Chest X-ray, AP view. Patient: 43 years old, sex M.
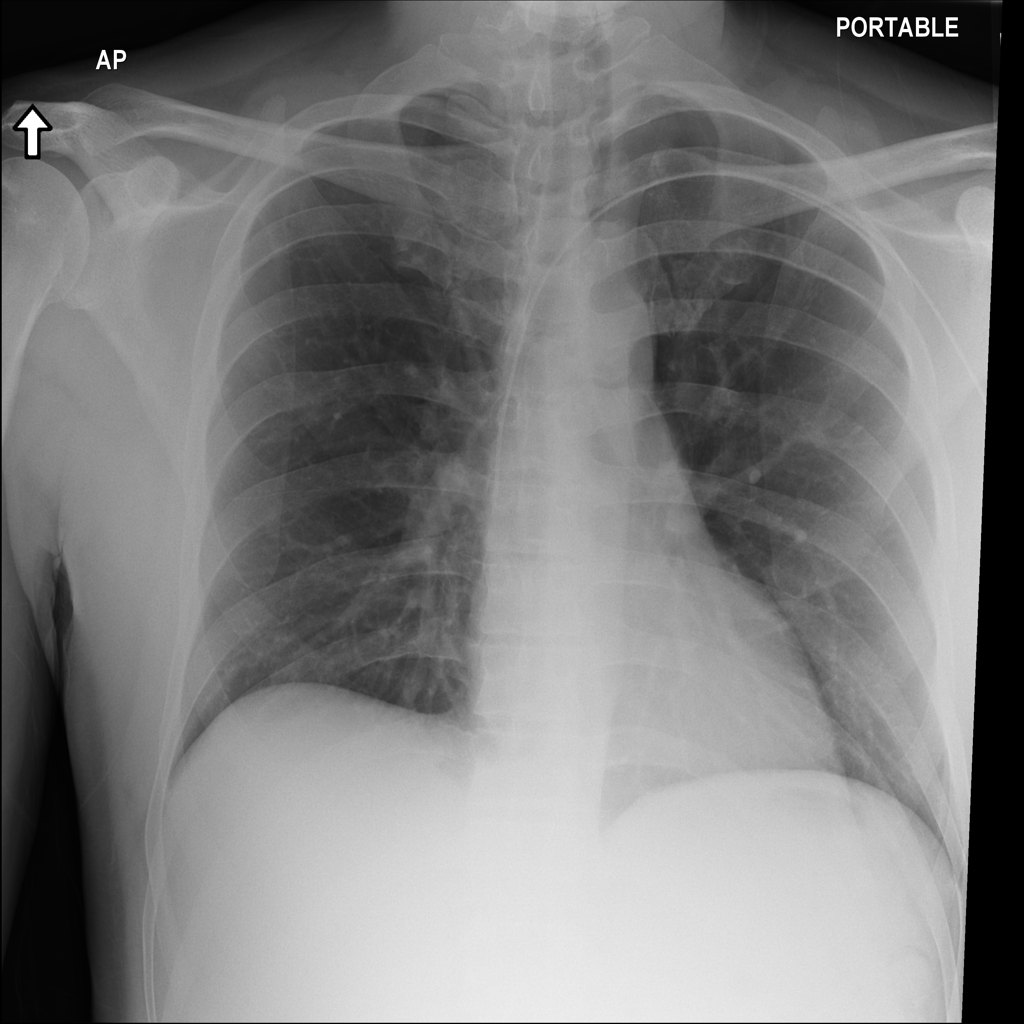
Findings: No Finding